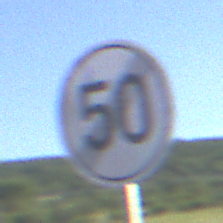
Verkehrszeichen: EndeGeschwindigkeit50
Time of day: MorningAfternoon
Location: Outdoor (RoadRail)
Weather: PartlyCloudy
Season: NotSpecified
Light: Natural